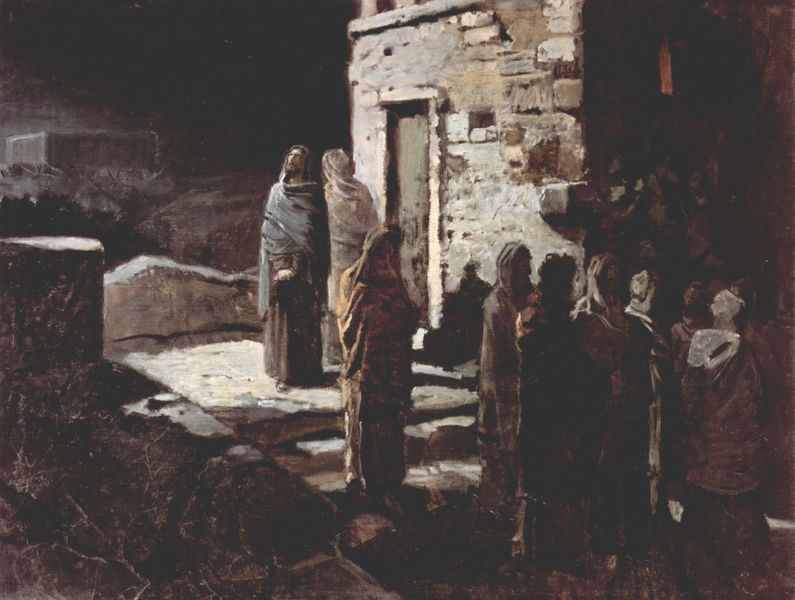
Titel: Jesus betritt mit seinen Jüngern den Garten Gethsemane
Künstler: Nikolaj Nikolajewitsch Ge
Standort: Moskva
Institution: Tretjakow-Galerie
Schlagwörter: baum, berg, blau, dunkel, himmel, kopf, mann, schatten, umhang, frauen, menschen, braun, fenster, grau, lampe, licht, männer, nacht, nase, pastell, schwarz, tür, weiss, blick, gebäude, haus, rot, schleier, tuch, weg, bart, architektur, augen, bibel, falten, mensch, stein, steine, tod, trauer, ferne, weite, brüstung, busch, boden, dunkelheit, gewand, tücher, innen, genre, helldunkel, kopfbedeckung, orang, ruhig, risse, mauer, monochrom, steinmauer, türe, treppe, treppen, schmal, türrahmen, stufe, stufen, warten, mondlicht, oben, eingang, fugen, mond, ruine, antike, mondschein, gebet, gesciht, architrav, gestalten, ankündigung, begräbnis, christus, grab, jesus, schultertuch, kopftücher, prozession, kutten, quadersteine, verhüllt, verschleiert, verkündigung, allemand, geburt, böcklin, vermummt, trist, lazarus, steintreppe, monde, schien, schultertücher, bethlehem, zusammenkunft, palästina, trauerzug, gestallten, nachtstück, bläulcih, silouhetten, tür geschlossen